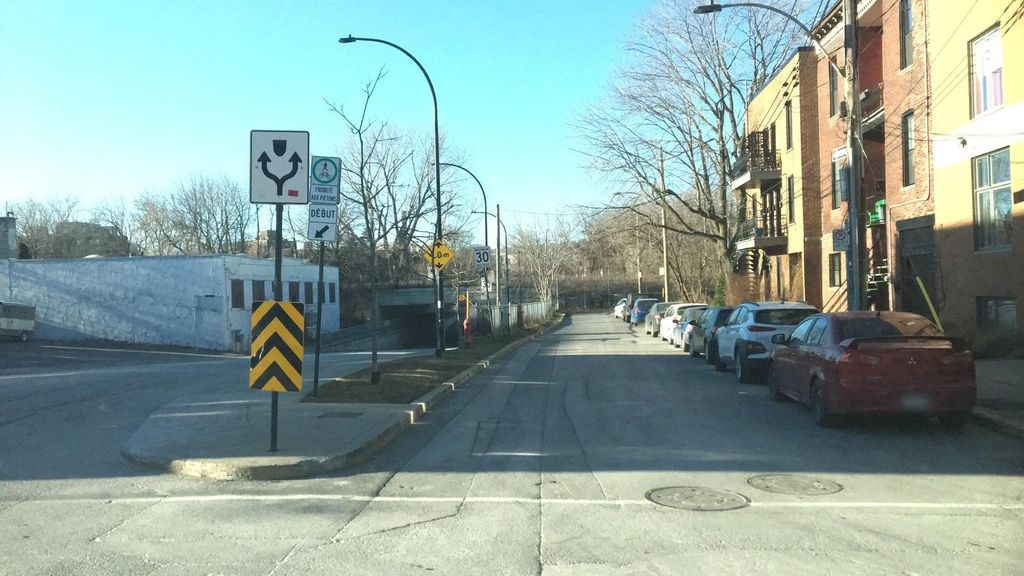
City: montreal